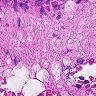
Metastatic tissue present: no